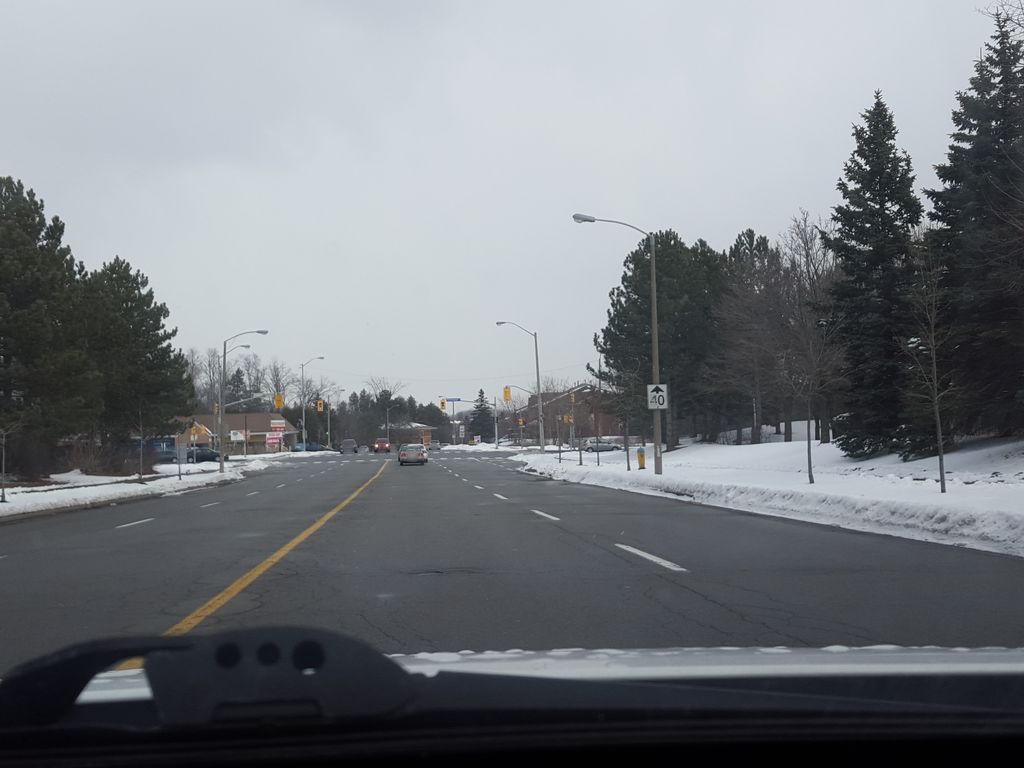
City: toronto